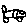
Label: car